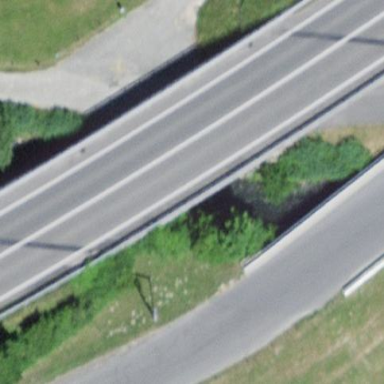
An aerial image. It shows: Man-made bridge.